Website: lowes
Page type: review-order
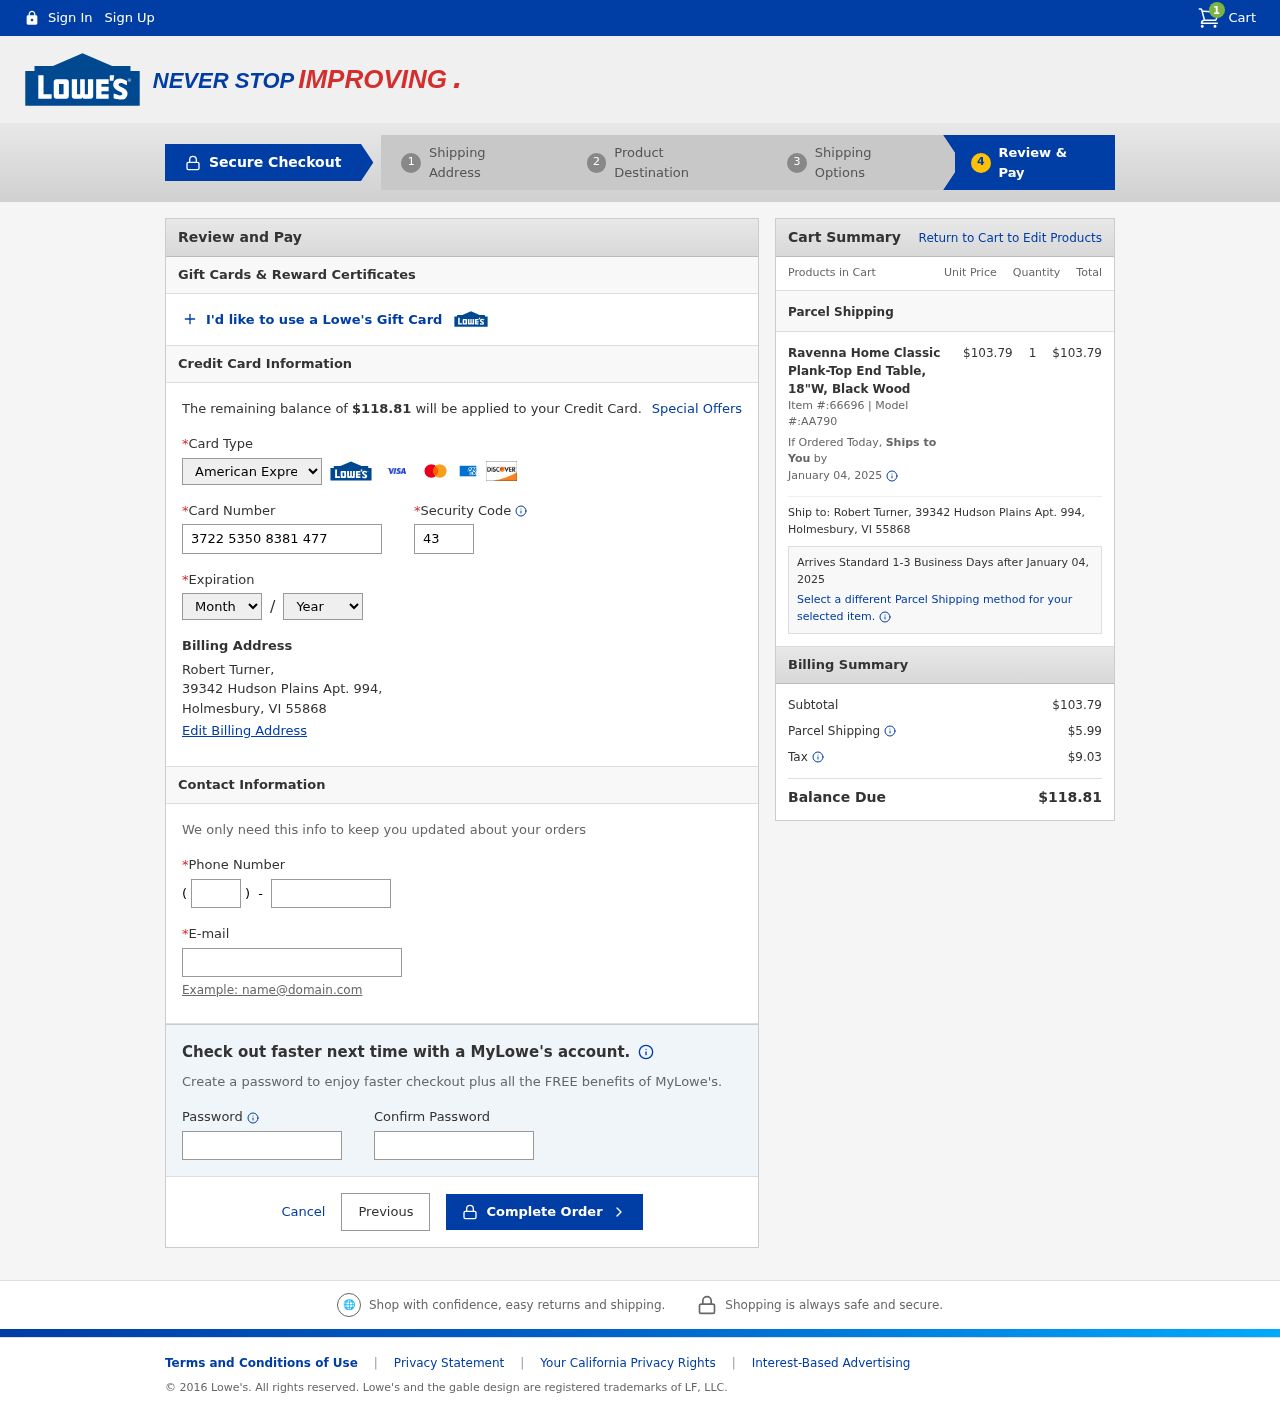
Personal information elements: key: PII_CARD_CVV
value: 4354
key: PII_CARD_EXPIRY_MONTH
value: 06
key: PII_CARD_EXPIRY_YEAR
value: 27
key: PII_CARD_NUMBER
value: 3722 5350 8381 477
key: PII_CARD_TYPE
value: American Express
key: PII_CITY
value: Holmesbury
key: PII_EMAIL
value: robertturner@yahoo.com
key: PII_FULLNAME
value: Robert Turner,
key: PII_PHONE
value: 9997669092
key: PII_PHONE_AREA
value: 999
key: PII_POSTCODE
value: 55868
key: PII_STATE_ABBR
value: VI
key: PII_STREET
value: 39342 Hudson Plains Apt. 994,
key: PII_FULLNAME2
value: Robert Turner
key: PII_STREET2
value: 39342 Hudson Plains Apt. 994
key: PII_CITY_STATE_ZIP2
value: Holmesbury, VI 55868
Product elements: key: PRODUCT1_NAME
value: Ravenna Home Classic Plank-Top End Table, 18"W, Black Wood
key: PRODUCT1_PRICE
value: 103.79
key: PRODUCT1_QUANTITY
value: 1
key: PRODUCT1_ITEM_NUMBER
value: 66696
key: PRODUCT1_MODEL_NUMBER
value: AA790
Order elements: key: ORDER_NUM_ITEMS
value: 1
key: ORDER_TOTAL
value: $118.81
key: ORDER_SHIPPING_DATE
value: January 04, 2025
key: ORDER_SUBTOTAL
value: $103.79
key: ORDER_SHIPPING_DATE2
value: January 04, 2025
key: ORDER_SUBTOTAL2
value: $103.79
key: ORDER_SHIPPING_COST
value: $5.99
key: ORDER_TAX
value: $9.03